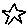
Label: star